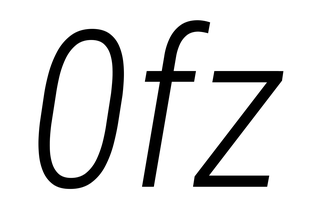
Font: Roboto-Italic_Condensed_Light_Italic